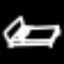
Label: bed